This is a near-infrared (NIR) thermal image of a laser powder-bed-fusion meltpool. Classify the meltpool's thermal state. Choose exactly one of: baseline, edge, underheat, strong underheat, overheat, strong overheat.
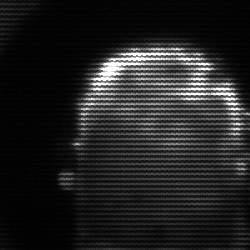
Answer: baseline